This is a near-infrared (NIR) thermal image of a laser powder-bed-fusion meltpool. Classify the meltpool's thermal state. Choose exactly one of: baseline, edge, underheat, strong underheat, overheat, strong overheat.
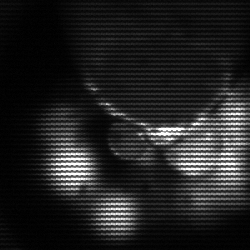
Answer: edge